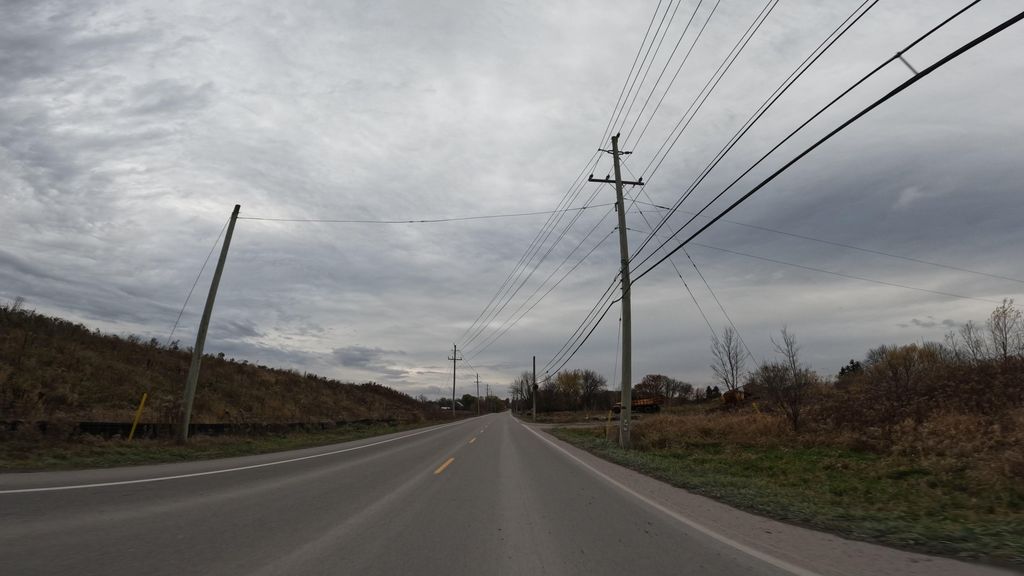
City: hamilton